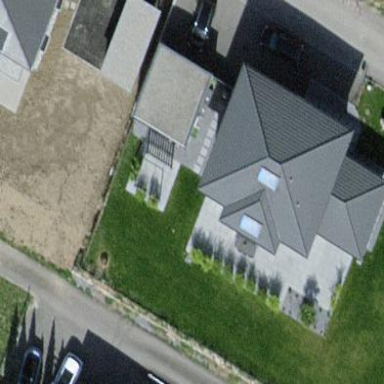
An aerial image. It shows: Detached building with hipped roof.